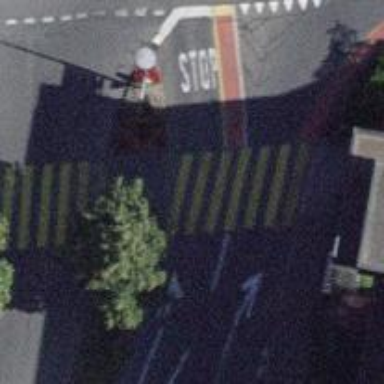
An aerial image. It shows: Footway that serves as traffic island.